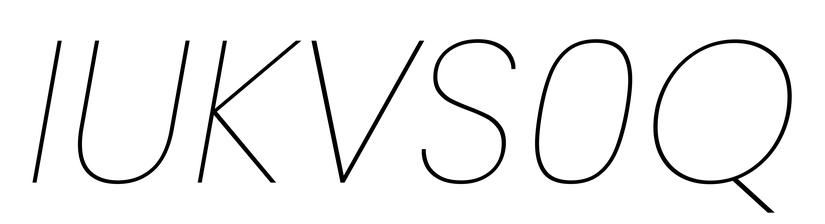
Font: Poppins-ThinItalic